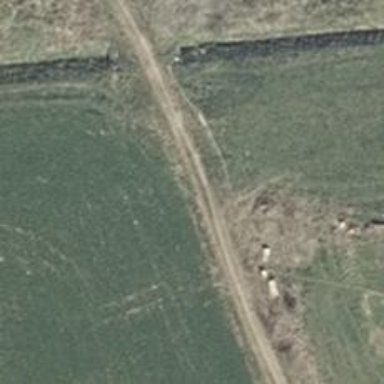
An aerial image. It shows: Dirt track road with grade 4 track type.